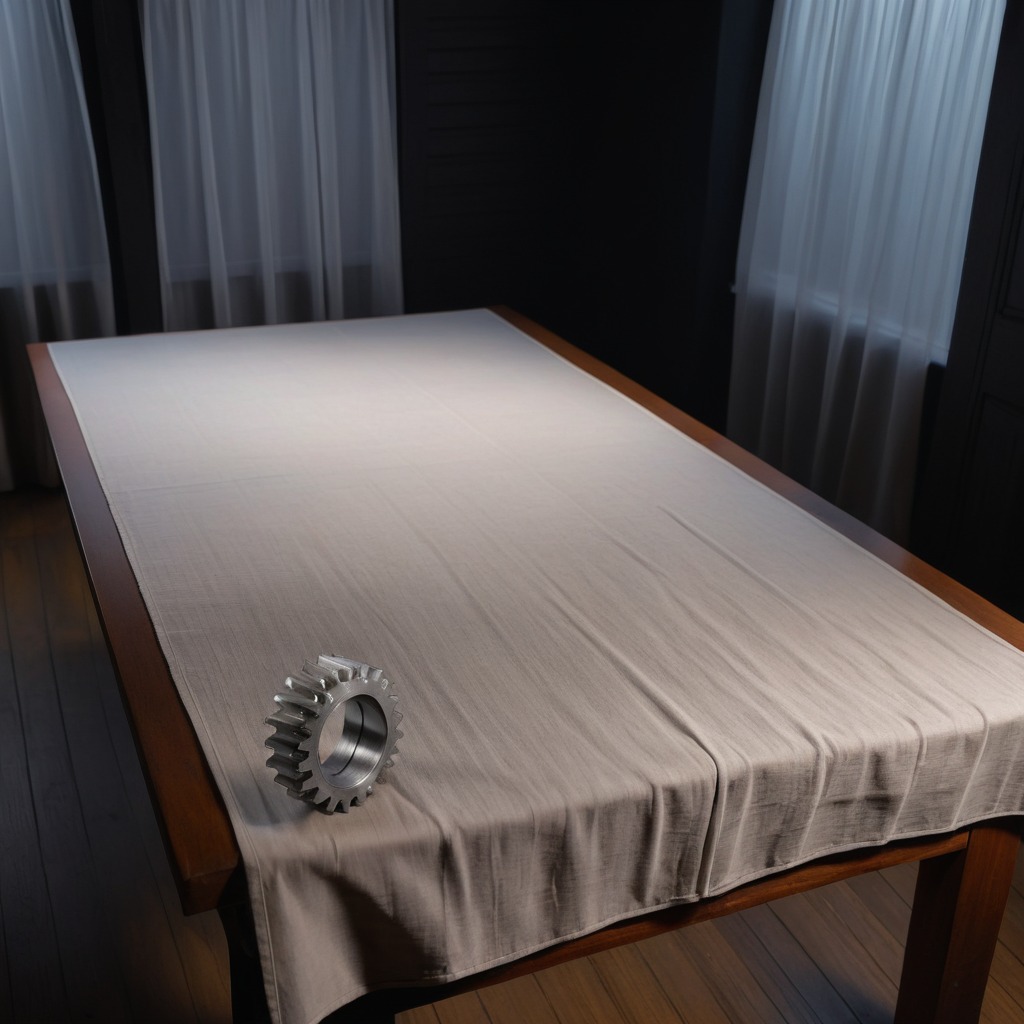
A steel gear with teeth is lying on the wooden table.